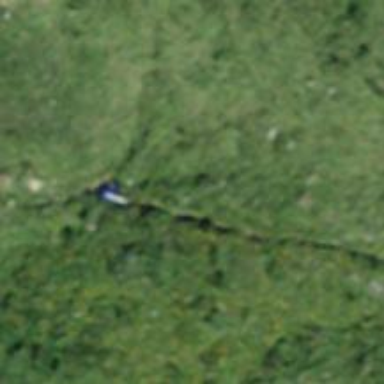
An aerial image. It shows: Preserved narrow-gauge railway tunnel.